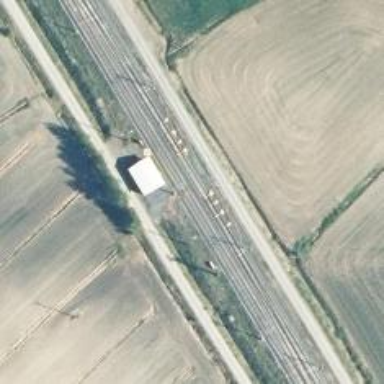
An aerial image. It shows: Railroad crossover.